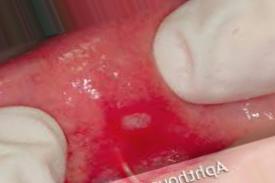
Condition: Mouth Ulcer